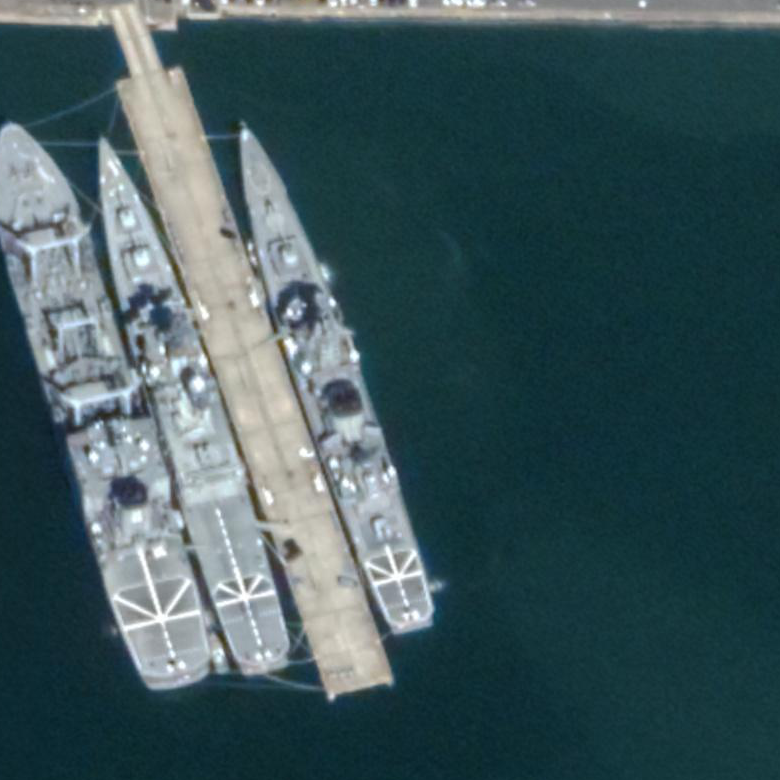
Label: cruiser